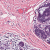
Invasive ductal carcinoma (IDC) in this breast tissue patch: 0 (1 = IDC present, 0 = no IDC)